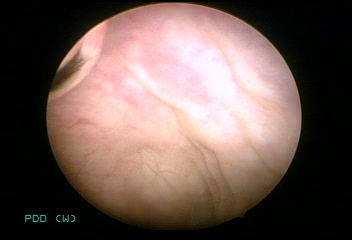
Modality: WLC
Class: Normal mucosa
Bladder cancer association: No